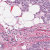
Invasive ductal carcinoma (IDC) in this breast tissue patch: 1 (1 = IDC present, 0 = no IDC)